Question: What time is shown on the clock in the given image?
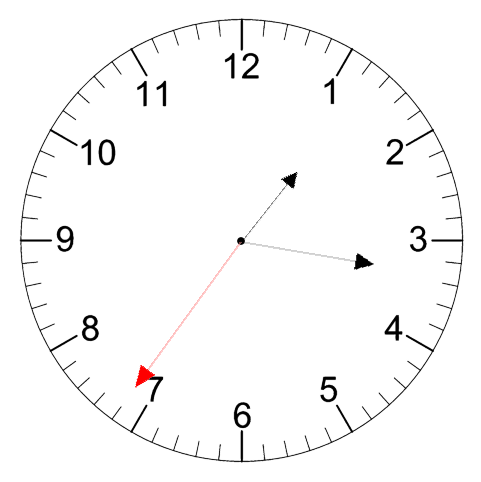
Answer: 01:16:36